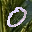
Label: 0